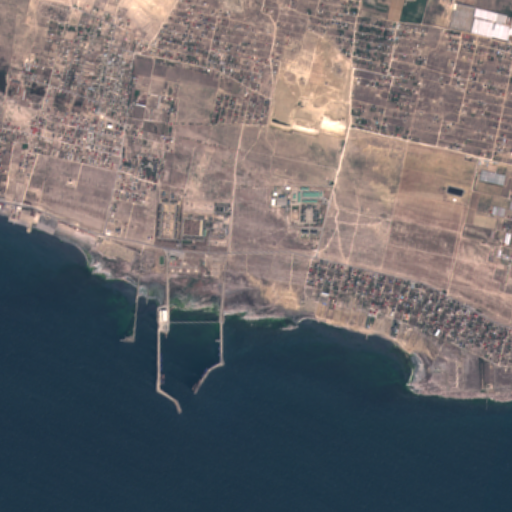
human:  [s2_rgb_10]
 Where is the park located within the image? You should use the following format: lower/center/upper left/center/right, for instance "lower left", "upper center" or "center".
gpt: The park is located in the upper left of the image.
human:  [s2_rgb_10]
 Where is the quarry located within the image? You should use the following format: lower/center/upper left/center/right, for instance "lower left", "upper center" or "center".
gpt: The quarry is located in the upper left of the image.
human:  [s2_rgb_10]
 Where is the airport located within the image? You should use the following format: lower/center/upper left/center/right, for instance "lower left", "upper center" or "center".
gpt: There is no airport in the image.